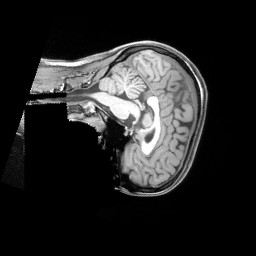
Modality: T1w
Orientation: sagittal